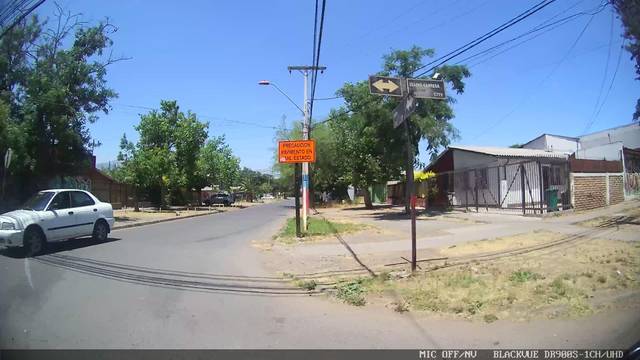
Region: Chile
Coordinates: -33.374, -70.676